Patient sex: M
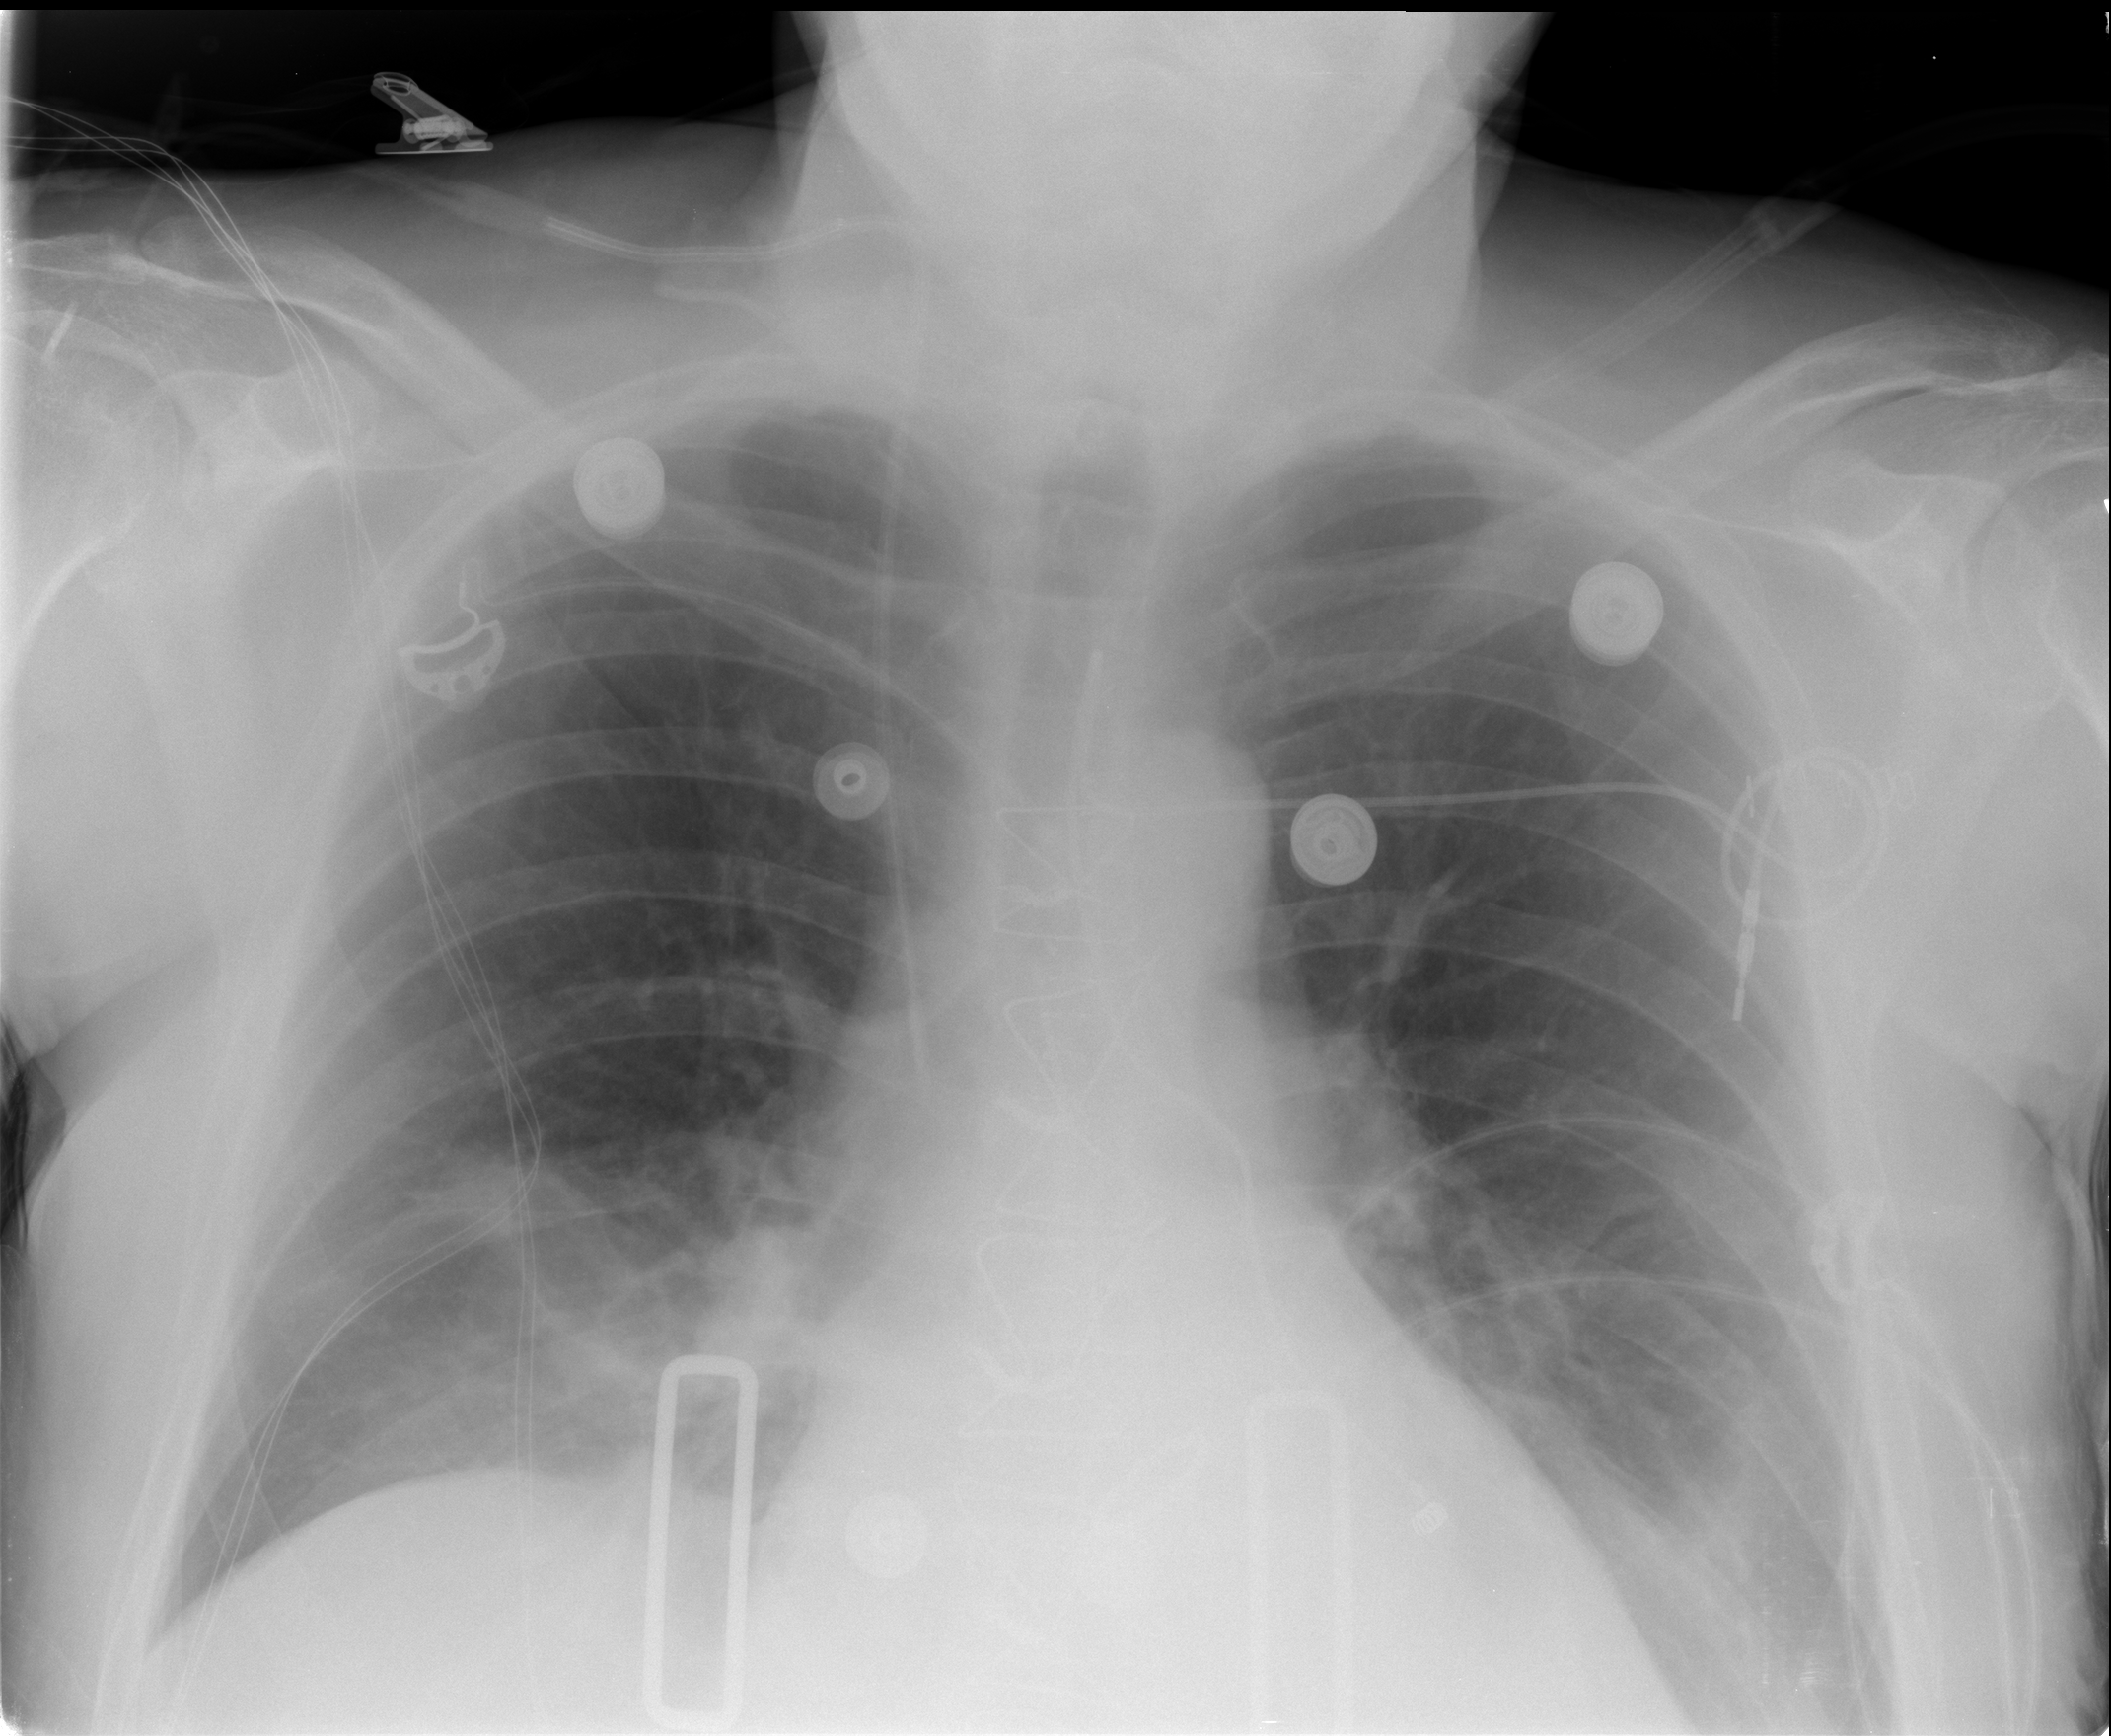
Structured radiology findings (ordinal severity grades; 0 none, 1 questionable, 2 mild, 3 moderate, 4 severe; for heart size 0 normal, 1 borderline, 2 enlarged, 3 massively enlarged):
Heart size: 0
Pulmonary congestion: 0
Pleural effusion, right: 0
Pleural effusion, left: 1
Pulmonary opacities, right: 0
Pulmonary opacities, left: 0
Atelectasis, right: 1
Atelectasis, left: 1